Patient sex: F
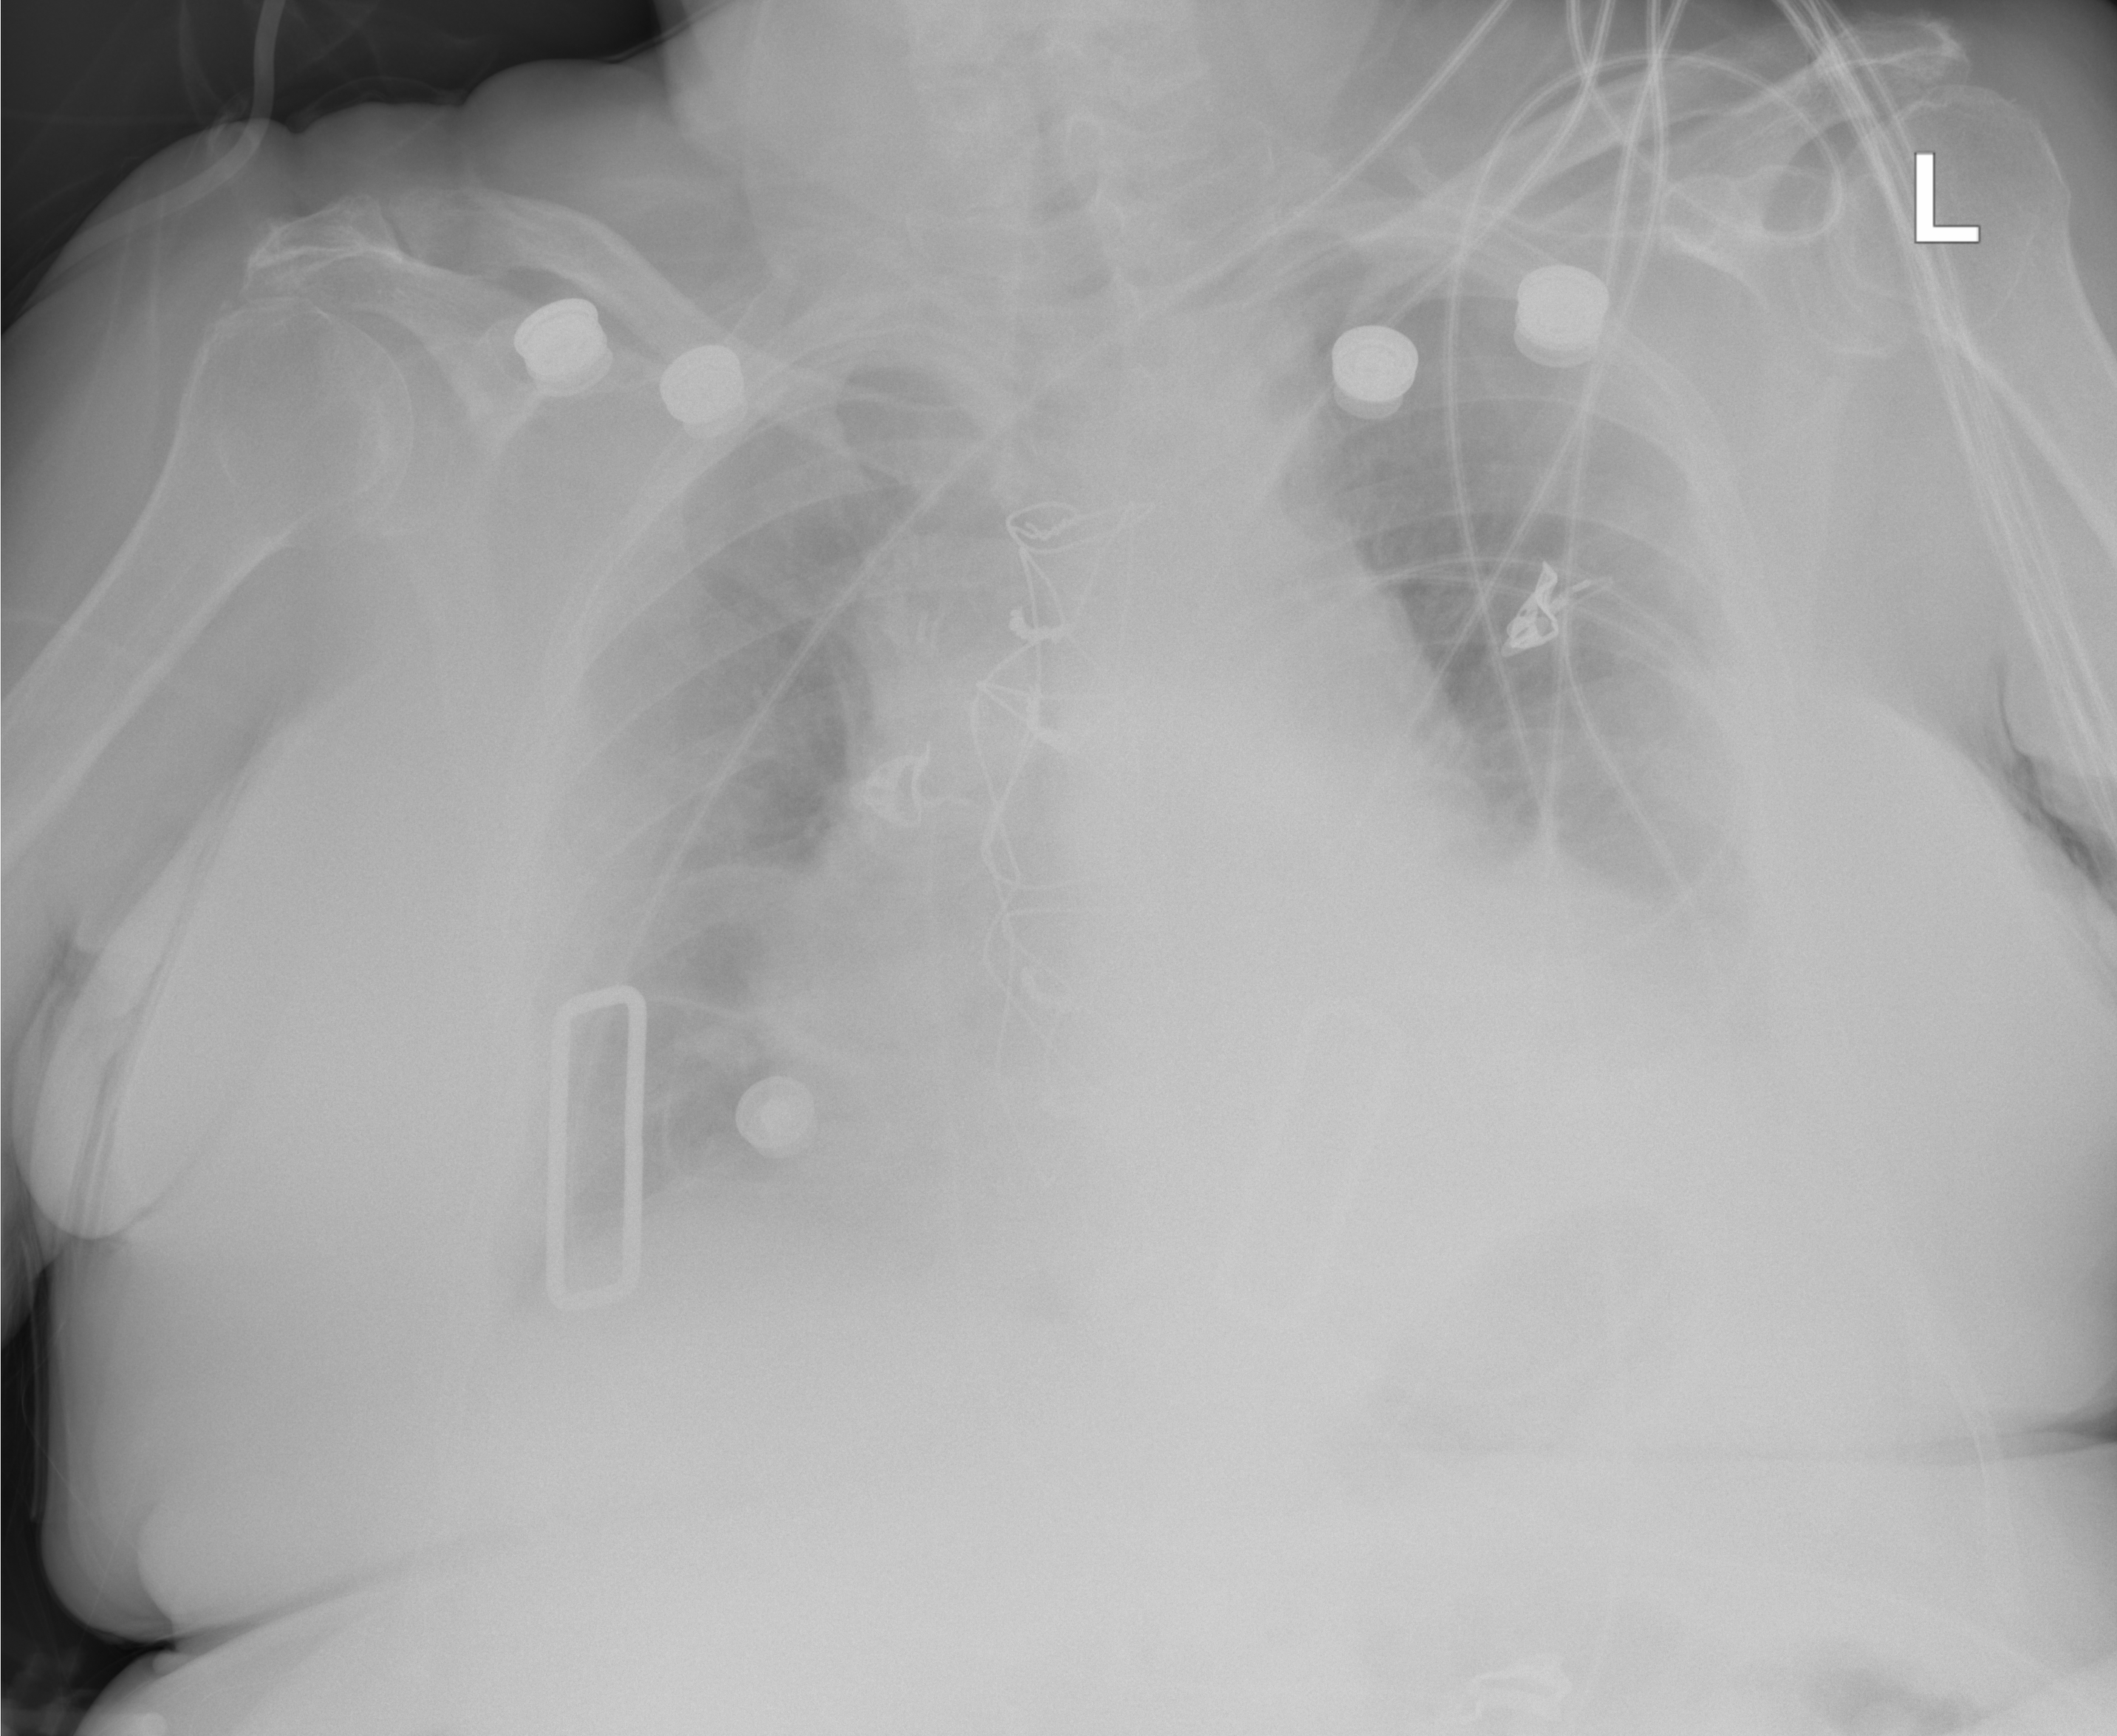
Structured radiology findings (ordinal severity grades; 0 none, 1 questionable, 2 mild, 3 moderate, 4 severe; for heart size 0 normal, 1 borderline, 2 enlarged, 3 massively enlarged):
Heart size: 2
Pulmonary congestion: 1
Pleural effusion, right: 0
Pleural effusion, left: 2
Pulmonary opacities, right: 0
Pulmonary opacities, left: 0
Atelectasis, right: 2
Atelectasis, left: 0